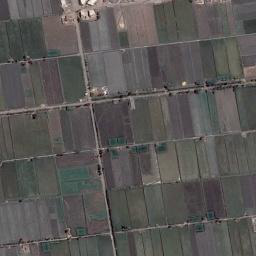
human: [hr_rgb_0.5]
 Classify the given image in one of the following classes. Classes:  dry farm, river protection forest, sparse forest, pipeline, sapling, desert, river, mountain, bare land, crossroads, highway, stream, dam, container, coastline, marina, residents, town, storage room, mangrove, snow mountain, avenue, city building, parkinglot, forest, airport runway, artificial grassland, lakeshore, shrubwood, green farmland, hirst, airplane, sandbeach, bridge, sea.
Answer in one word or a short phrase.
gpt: green farmland